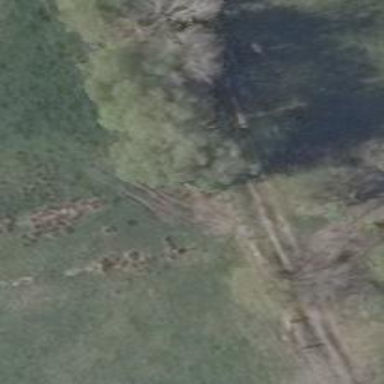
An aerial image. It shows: Row of broadleaved trees.